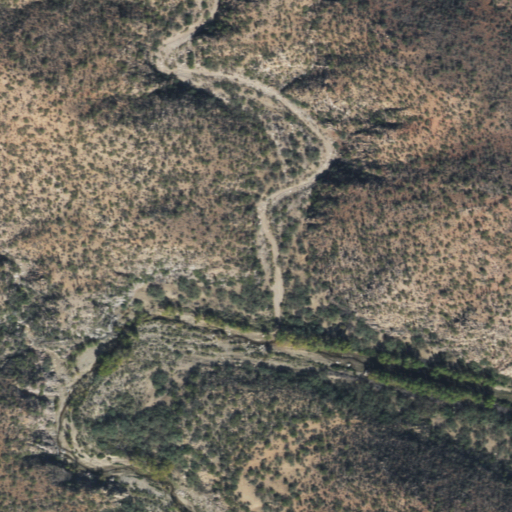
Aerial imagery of valley in Arizona named Jesus Canyon containing only shrub